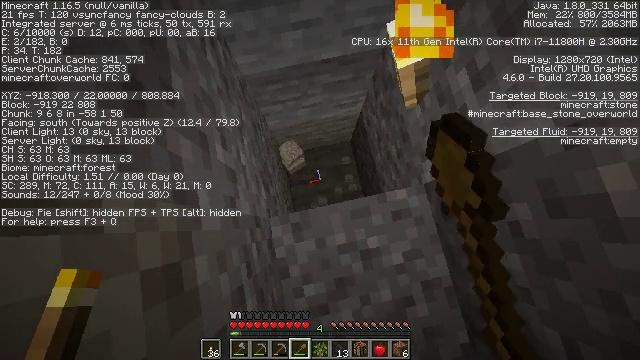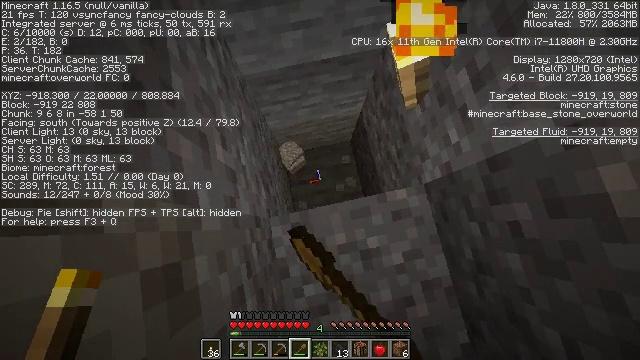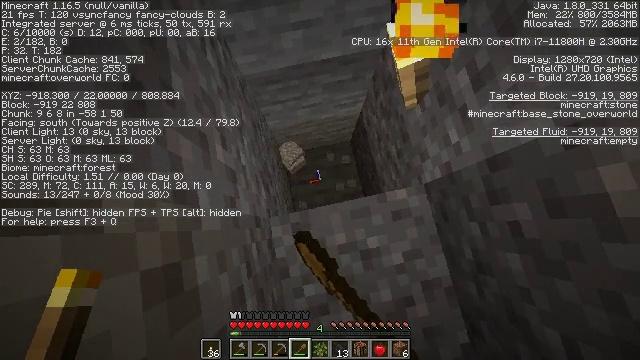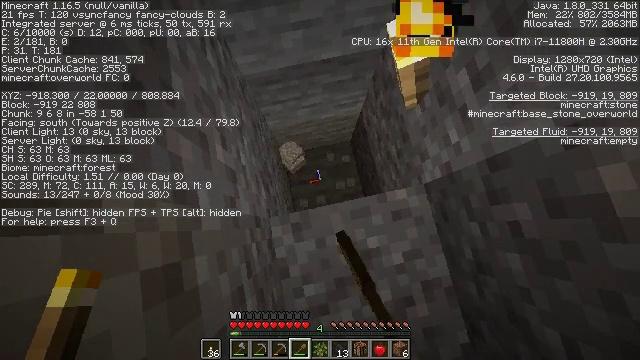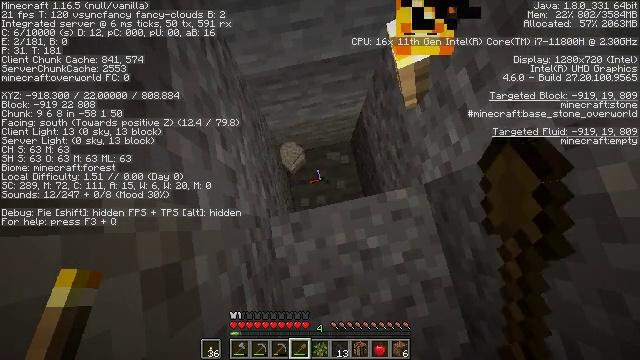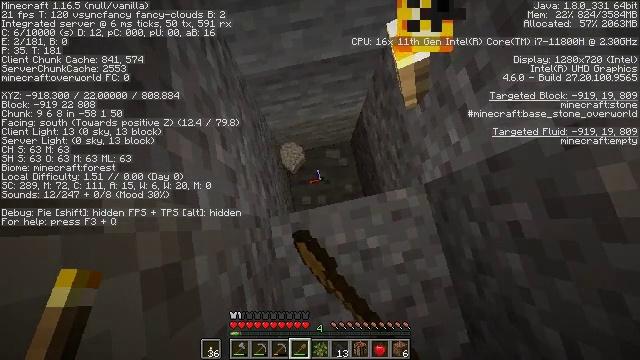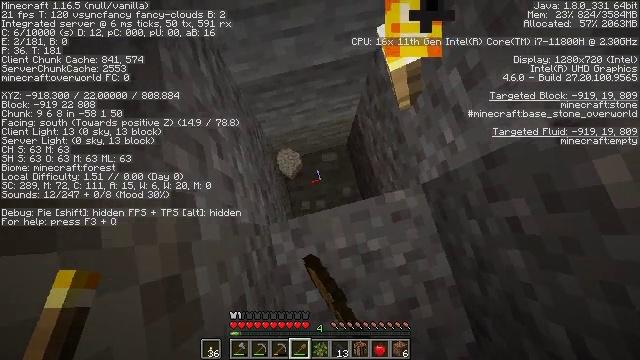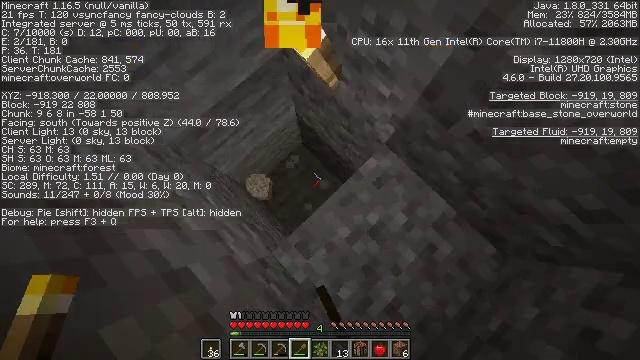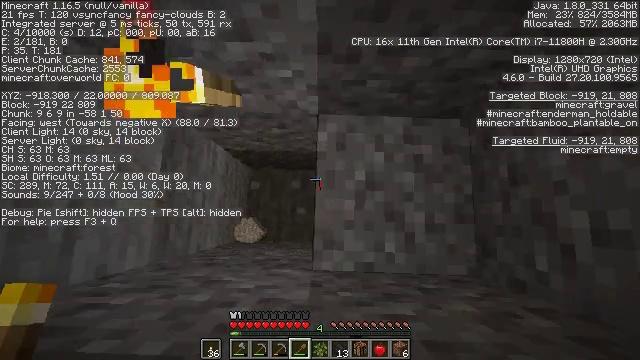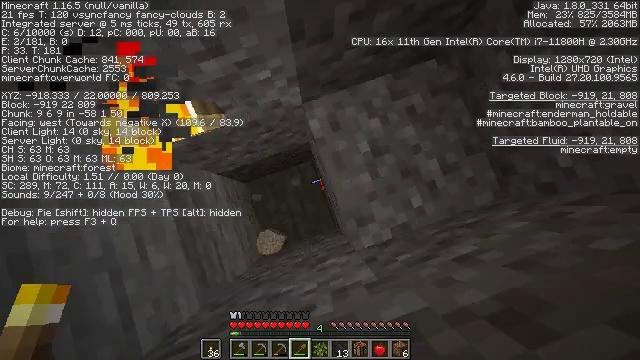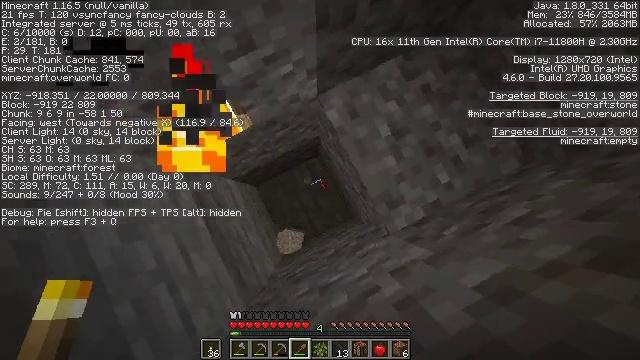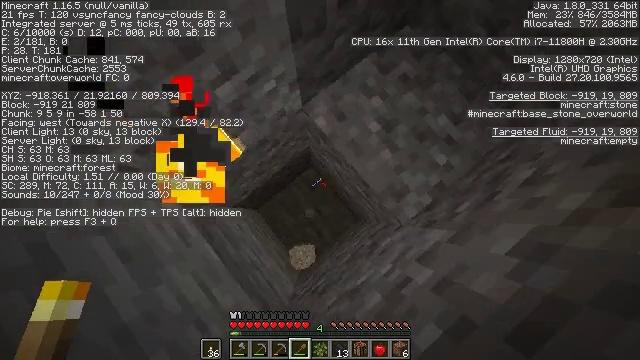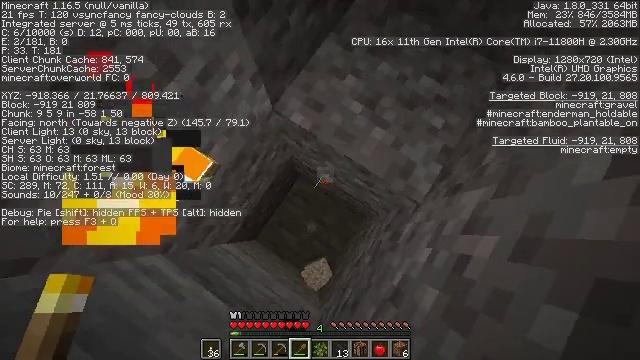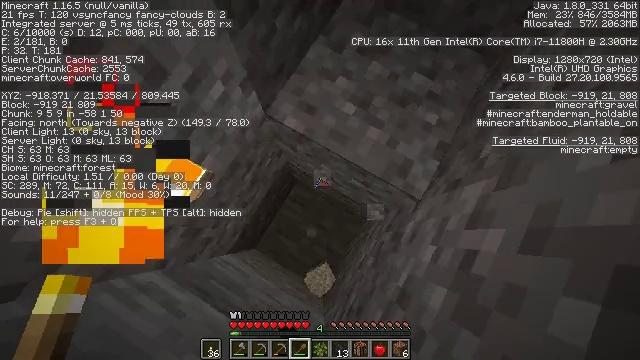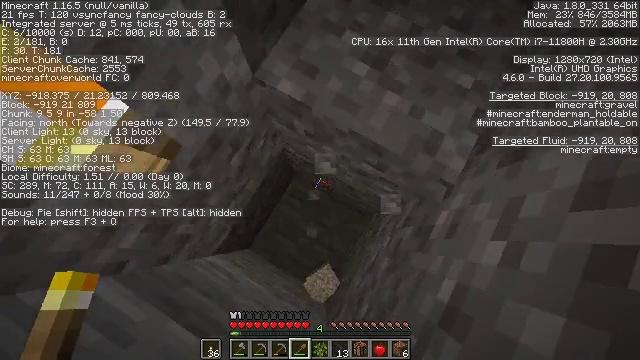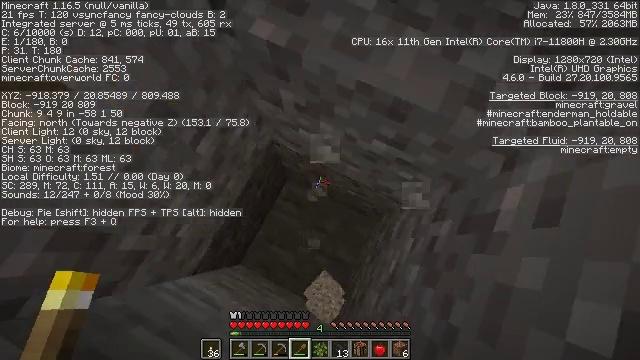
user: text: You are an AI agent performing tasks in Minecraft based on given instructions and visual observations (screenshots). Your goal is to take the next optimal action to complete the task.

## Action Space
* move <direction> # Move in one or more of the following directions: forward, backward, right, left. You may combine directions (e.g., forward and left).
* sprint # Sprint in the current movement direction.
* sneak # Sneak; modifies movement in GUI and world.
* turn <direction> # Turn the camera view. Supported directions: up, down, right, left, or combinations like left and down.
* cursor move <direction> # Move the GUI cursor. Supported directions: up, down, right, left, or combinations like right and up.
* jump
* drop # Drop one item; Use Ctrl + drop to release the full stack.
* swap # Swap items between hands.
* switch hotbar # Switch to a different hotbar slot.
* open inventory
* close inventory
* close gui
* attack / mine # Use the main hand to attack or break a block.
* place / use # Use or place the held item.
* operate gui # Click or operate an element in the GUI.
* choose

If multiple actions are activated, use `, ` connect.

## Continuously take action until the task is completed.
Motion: motion action
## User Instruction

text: Mine gravel from the ground.
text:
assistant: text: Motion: attack / mine
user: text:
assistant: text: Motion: attack / mine
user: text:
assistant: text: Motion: attack / mine
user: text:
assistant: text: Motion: attack / mine
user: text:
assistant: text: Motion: attack / mine
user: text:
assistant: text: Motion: turn right and up
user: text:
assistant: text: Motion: move left, turn right
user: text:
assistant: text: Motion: move left, turn right and down
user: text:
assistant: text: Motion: move left, turn right and down
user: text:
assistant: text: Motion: turn right
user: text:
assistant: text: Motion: turn right and up, attack / mine
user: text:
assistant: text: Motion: turn right and up, attack / mine
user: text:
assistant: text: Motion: turn right and up, attack / mine
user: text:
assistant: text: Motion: attack / mine
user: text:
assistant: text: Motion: turn right and up, attack / mine
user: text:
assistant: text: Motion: turn right and up, attack / mine
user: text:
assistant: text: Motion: turn right and up, attack / mine
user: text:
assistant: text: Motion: attack / mine
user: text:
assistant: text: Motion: attack / mine
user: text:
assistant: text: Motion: turn up, attack / mine
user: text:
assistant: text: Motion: turn right and up, attack / mine
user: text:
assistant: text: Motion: turn right and up, attack / mine
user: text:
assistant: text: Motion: turn up, attack / mine
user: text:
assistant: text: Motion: turn left and up, attack / mine
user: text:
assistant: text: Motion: attack / mine
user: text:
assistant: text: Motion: attack / mine
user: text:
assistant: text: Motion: move back, attack / mine
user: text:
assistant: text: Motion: attack / mine
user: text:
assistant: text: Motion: attack / mine
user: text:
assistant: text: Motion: attack / mine